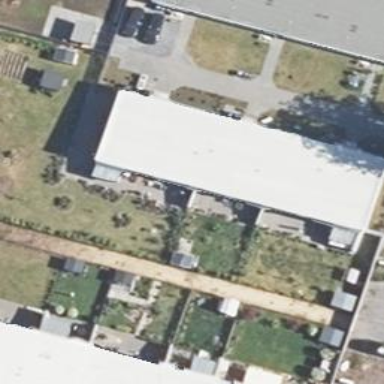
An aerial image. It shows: Flat roof building with grey roof.